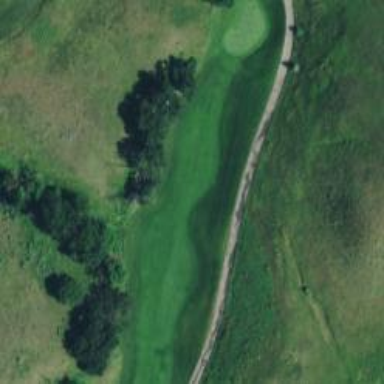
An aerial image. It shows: Path for both roads and golfers.